Question: I want to render a rectangle within an axes in matplotlib. The axes is the unit square with the origin at the bottom left corner. For the case where the rectangle is the same size as the axes - I want the rectangle to appear as though it is the border of the axes.
The problem is that it appears that the rendering is incorrect. The left (x=0) and top (y=1) of the rectangle get rendered, but the bottom (y=0), and right (x=1) do not show up.
Note: This is not specific to only rectangles ... it remains true for lines as well. The resulting rendering appears as:

The following code snippet demonstrates the problem:
'''
import matplotlib.pyplot as mpl
r = mpl.Rectangle((0,0), 1, 1, edgecolor='red', facecolor='none', zorder=100)
axes = mpl.gca()
axes.add_patch(r)
axes.set_xbound(0, 1)
axes.set_ybound(0, 1)
axes.get_xaxis().set_visible(False)
axes.get_yaxis().set_visible(False)
[spine.set_visible(False) for spine in axes.spines.values()]
mpl.show()
'''
I have also rendered to PDF and verified that this works correctly (for example when zooming in all sides are present).
This seemingly has to do with how the underlying image gets rasterized to the screen. Is there a way around this issue?
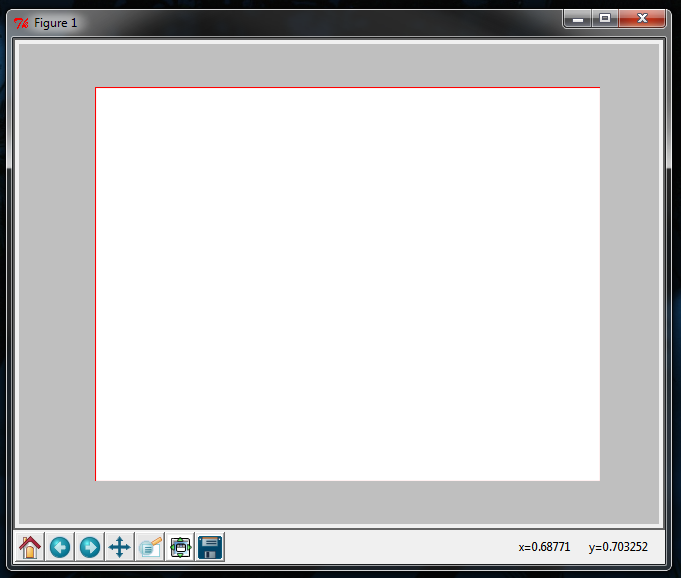
Answer: The exact behavior is backend dependent (Your example works as you'd like it to on my system.)
However, if you turn clipping off for your rectangle, it should behave as you want on any backend.
In your example above, just do 'r.set_clip_on(False)'.
'''
import matplotlib.pyplot as plt
r = plt.Rectangle((0,0), 1, 1, edgecolor='red', facecolor='none', zorder=100)
ax = plt.gca()
ax.add_patch(r)
ax.axis([0, 1, 0, 1])
ax.xaxis.set_visible(False)
ax.yaxis.set_visible(False)
[spine.set_visible(False) for spine in ax.spines.values()]
r.set_clip_on(False)
plt.show()
'''